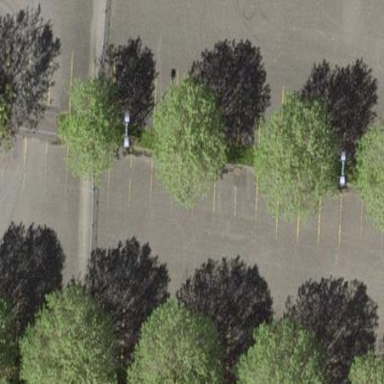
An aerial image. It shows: Parking area with surface.